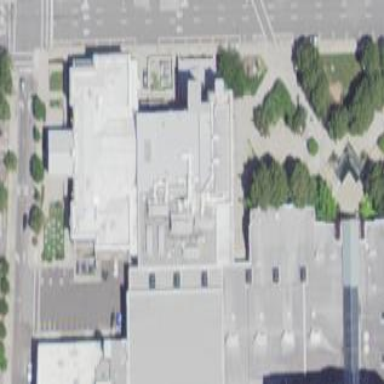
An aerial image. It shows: There is theatre building.